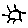
Label: sun